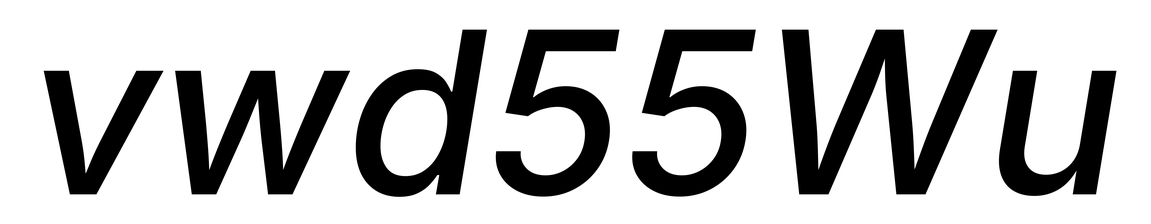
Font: Inter-Italic_Medium_Italic